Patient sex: F
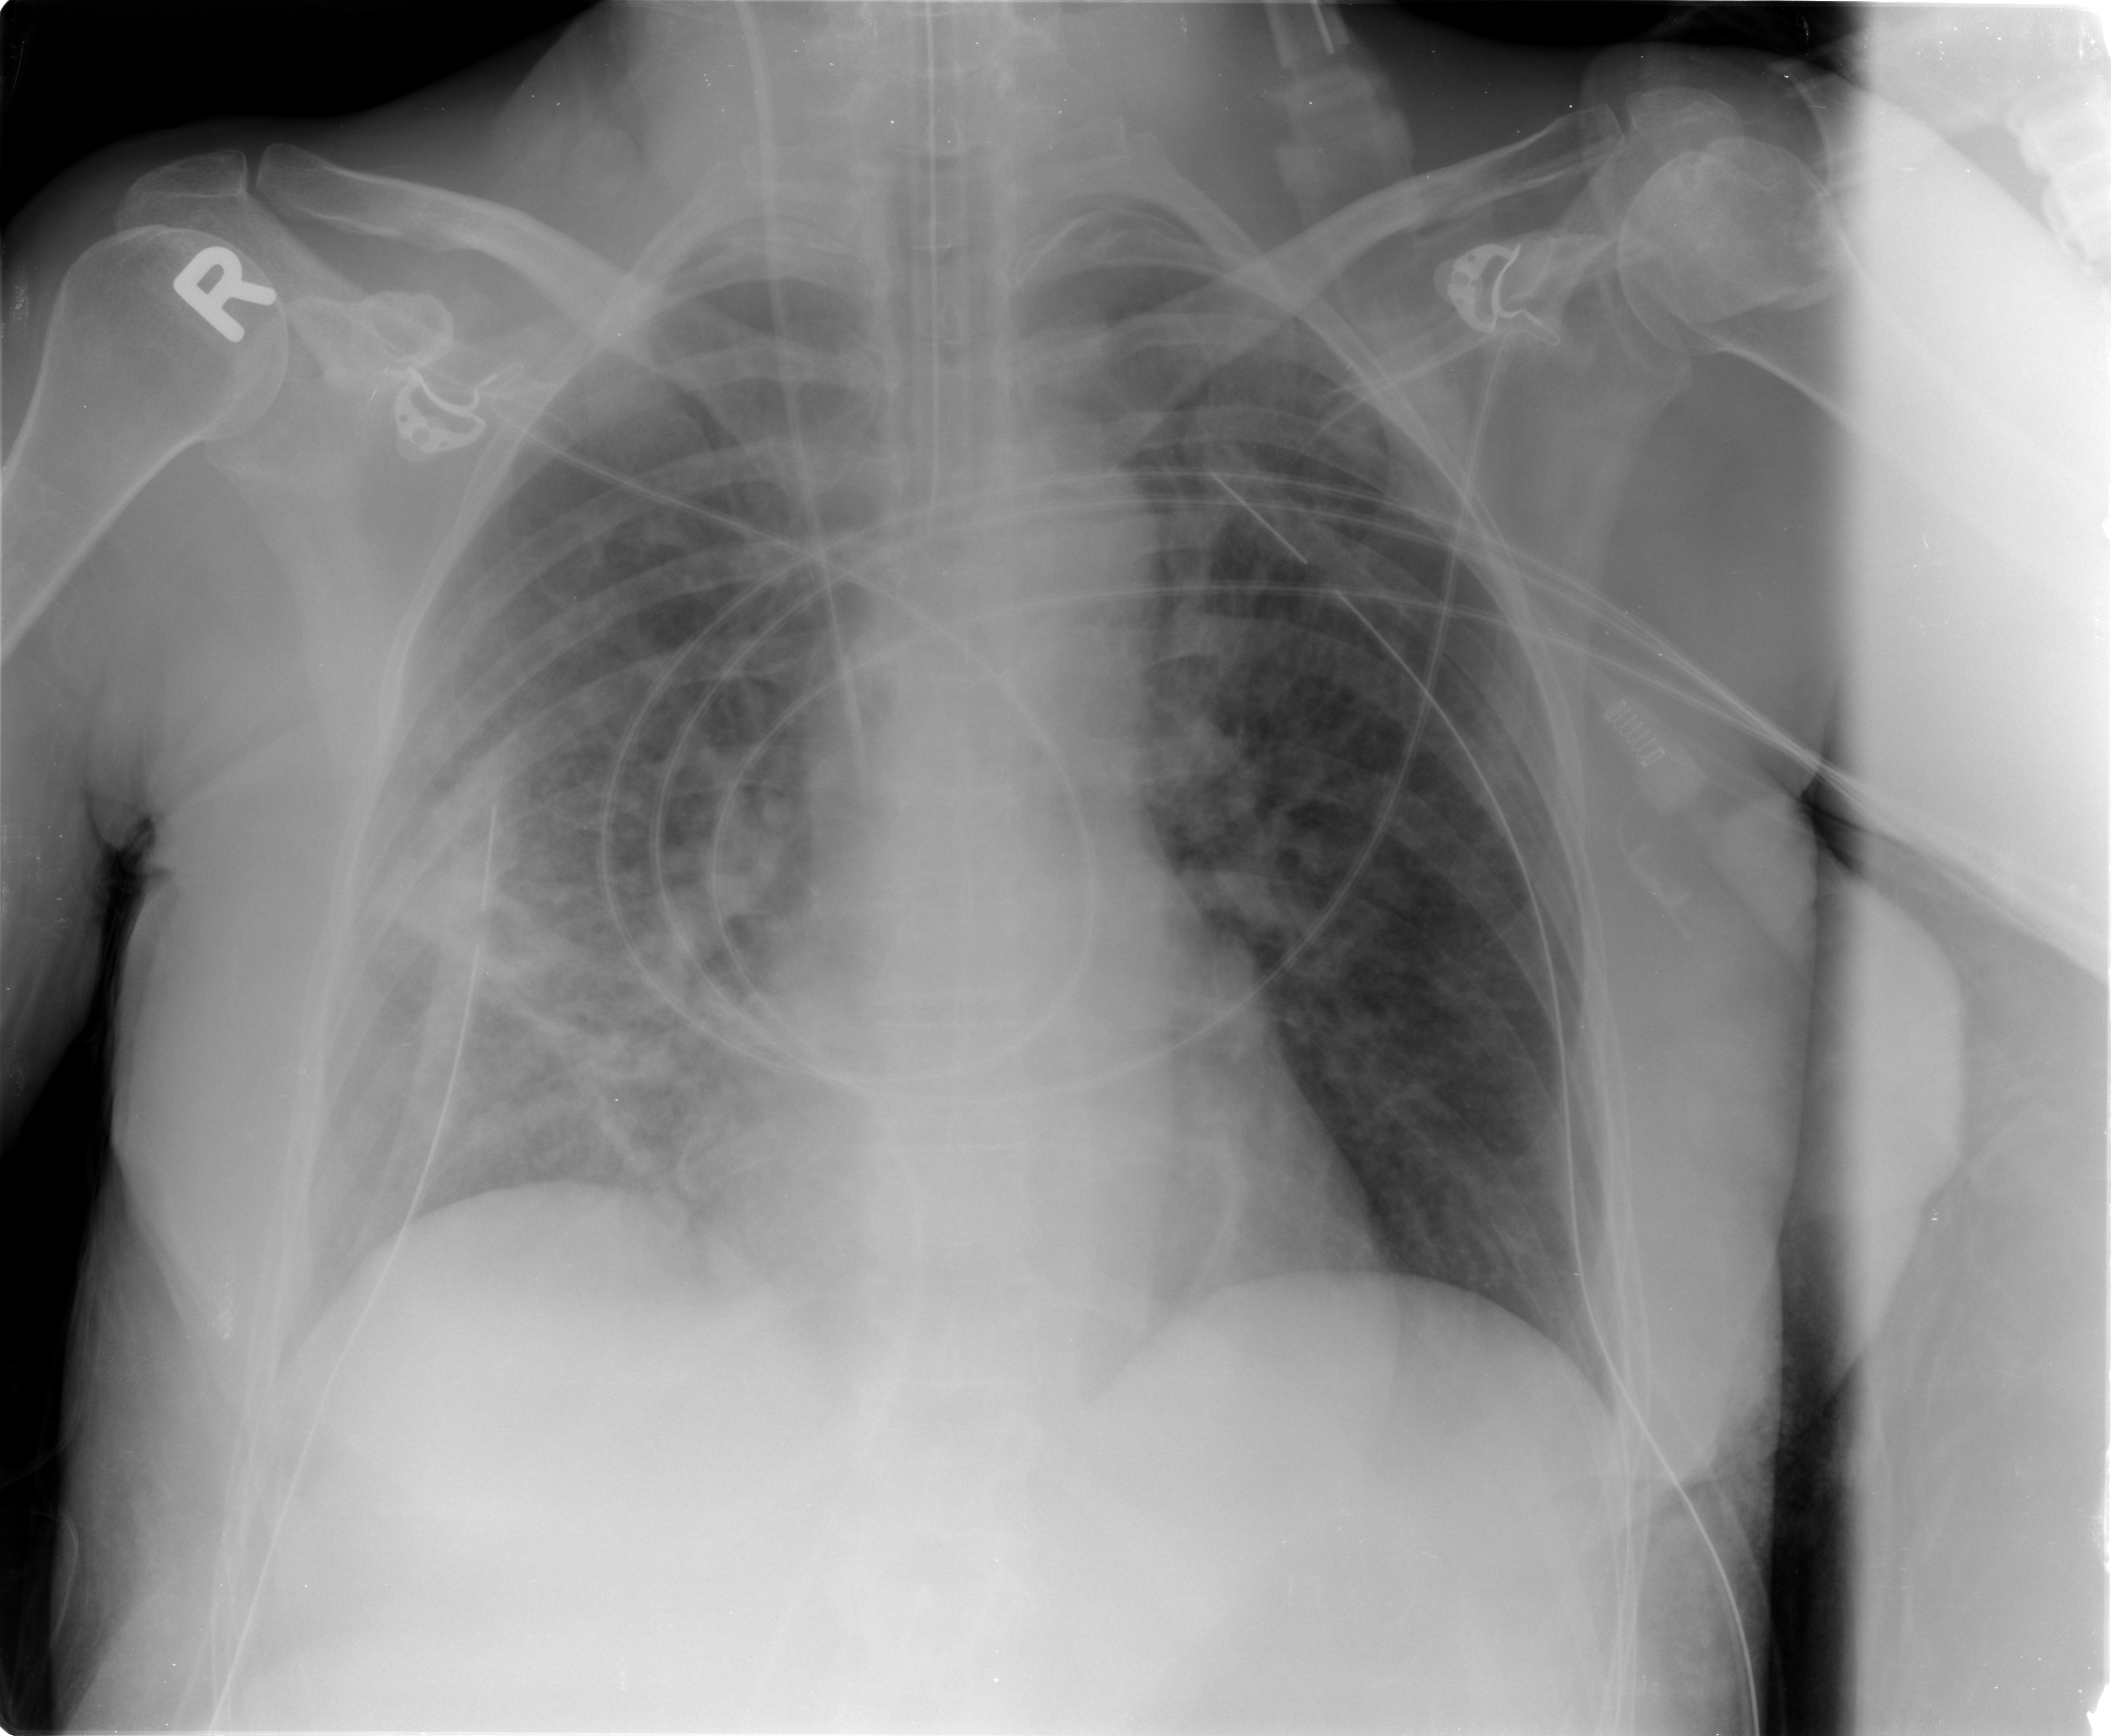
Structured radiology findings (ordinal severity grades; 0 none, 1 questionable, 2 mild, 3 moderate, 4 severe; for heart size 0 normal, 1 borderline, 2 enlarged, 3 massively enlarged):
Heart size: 1
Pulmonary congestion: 2
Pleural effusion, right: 1
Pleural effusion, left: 0
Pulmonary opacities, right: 2
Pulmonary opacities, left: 2
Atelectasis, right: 3
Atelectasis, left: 2